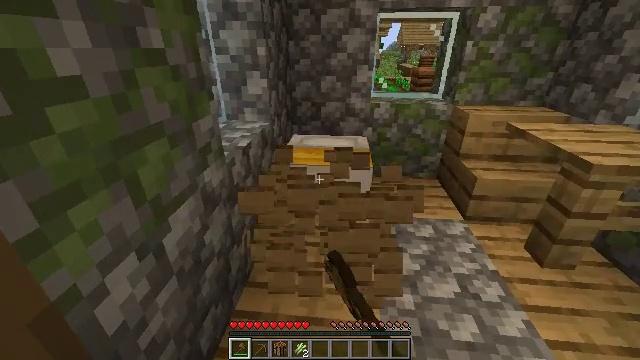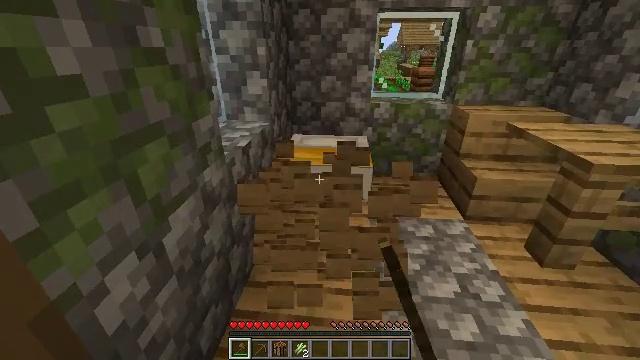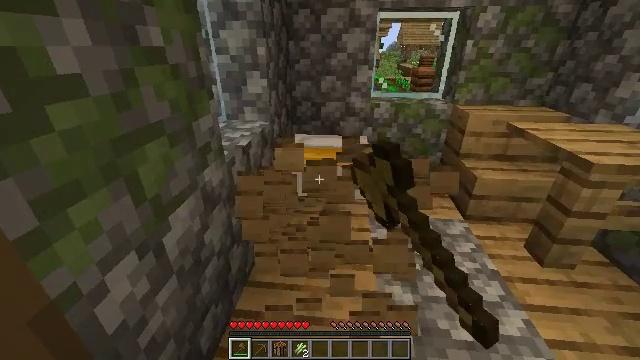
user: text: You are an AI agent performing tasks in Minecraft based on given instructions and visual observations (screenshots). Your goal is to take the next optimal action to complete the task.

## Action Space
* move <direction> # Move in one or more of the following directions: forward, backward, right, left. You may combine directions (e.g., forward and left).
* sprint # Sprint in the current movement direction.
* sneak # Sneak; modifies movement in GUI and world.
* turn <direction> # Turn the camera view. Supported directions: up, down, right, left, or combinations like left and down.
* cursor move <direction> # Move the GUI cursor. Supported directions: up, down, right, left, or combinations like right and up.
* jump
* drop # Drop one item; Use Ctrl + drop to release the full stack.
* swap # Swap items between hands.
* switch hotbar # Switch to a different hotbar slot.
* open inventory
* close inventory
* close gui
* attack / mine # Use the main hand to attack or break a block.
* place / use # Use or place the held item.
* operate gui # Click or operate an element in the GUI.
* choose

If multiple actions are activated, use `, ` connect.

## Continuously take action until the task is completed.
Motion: motion action
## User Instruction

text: Mine the yellow bed to pick it up.
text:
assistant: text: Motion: attack / mine
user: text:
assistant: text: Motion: attack / mine
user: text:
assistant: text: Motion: attack / mine